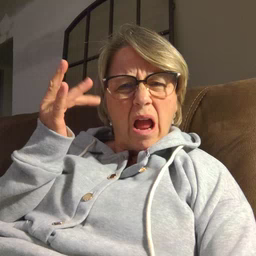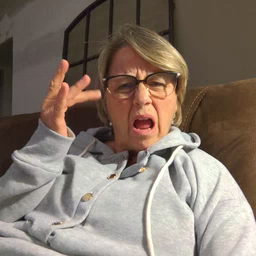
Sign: why